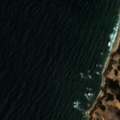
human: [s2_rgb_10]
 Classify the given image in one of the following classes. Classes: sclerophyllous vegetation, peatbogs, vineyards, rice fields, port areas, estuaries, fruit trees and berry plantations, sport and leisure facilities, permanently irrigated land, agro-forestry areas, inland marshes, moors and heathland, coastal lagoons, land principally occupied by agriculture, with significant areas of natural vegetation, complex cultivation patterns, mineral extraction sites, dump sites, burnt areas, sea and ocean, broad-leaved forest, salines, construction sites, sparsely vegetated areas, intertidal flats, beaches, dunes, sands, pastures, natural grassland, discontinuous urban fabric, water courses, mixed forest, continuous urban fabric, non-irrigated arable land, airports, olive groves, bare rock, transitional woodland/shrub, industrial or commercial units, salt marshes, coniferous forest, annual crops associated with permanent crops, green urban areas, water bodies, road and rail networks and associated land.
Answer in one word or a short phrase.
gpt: sclerophyllous vegetation, sea and ocean